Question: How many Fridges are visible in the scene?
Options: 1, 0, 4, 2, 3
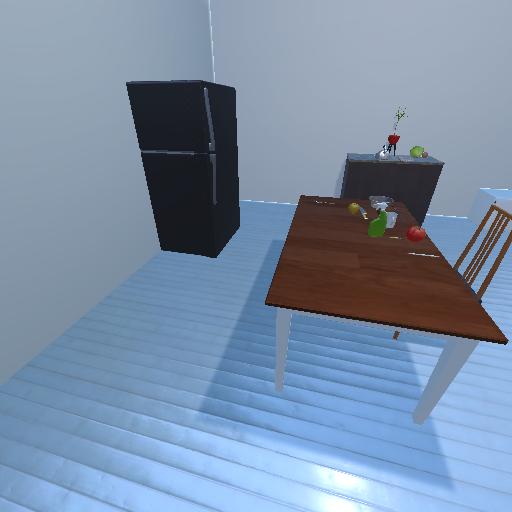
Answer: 1